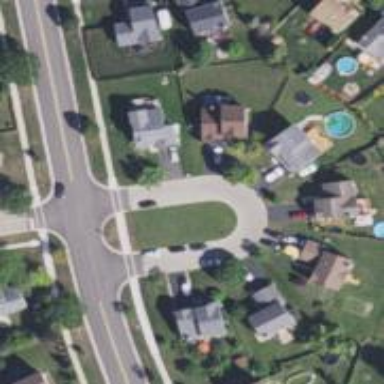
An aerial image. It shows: Turning loop on the road.